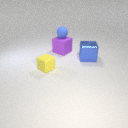
small yellow rubber cube in front of large purple rubber cube